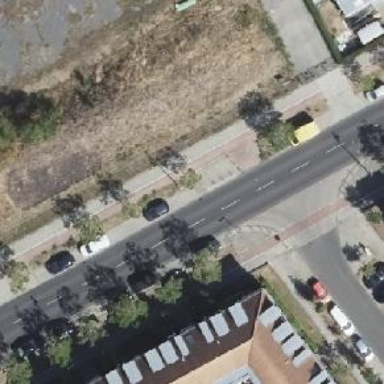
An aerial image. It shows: Link cycleway road.